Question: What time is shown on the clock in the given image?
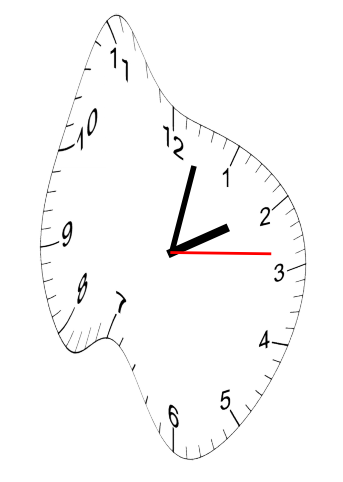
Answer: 02:02:14